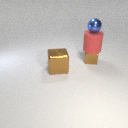
small brown metal cube to the right of large brown metal cube